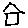
Label: house